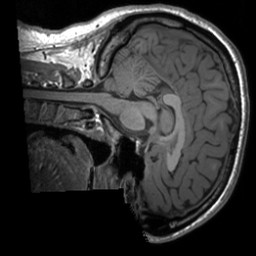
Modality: T1w
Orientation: sagittal
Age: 26
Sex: male
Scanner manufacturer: siemens
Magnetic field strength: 3 T
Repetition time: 1.9 s
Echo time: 0.00226 s